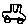
Label: car